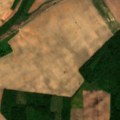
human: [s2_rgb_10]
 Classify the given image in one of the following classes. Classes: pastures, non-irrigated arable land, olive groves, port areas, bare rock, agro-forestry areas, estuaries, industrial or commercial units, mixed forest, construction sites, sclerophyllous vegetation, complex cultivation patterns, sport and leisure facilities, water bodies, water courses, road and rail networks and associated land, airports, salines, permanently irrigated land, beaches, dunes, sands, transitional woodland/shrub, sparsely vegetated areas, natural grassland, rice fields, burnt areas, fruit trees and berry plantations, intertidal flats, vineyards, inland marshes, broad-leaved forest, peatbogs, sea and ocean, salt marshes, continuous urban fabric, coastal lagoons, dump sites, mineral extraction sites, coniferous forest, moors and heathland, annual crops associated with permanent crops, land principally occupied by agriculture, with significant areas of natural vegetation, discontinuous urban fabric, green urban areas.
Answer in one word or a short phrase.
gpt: non-irrigated arable land, broad-leaved forest